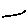
Label: line